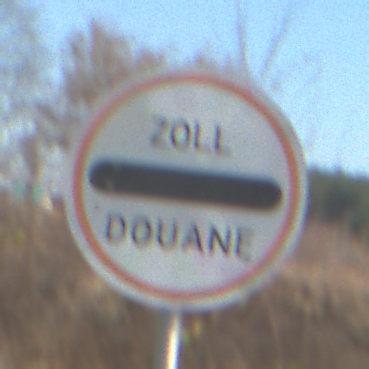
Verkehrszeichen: Zollstelle
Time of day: MorningAfternoon
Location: Outdoor (Nature)
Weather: PartlyCloudy
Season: NotSpecified
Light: Natural